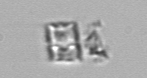
Label: Bacillariophyceae_morphotype1